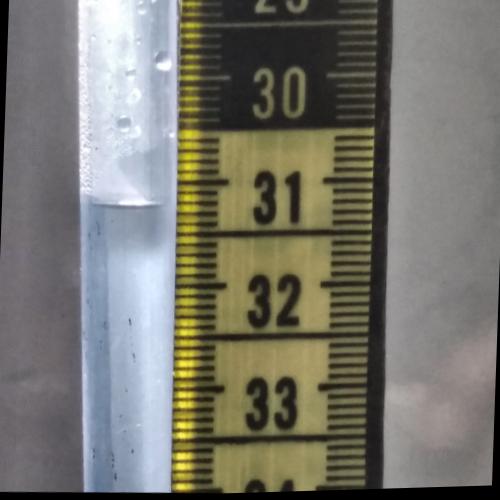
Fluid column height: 31.2 cm